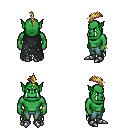
a pixel art fantasy rpg character, male body template, orc, green skin, black tattered cape, teal pants, blonde mohawk hairstyle, bracelets, metal boots, four views (front, back, left, right), 2x2 character sprite sheet, small pixel art, hard edges, no anti-aliasing